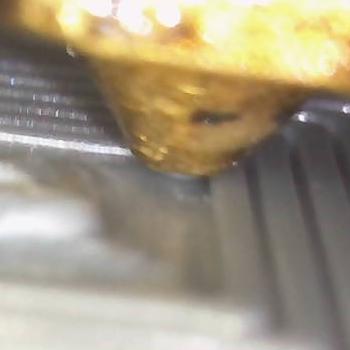
Flow rate: 100%